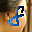
Label: 8